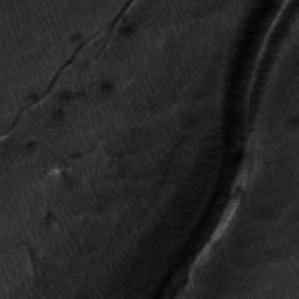
Label: frost